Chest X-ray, PA view. Patient: 17 years old, sex M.
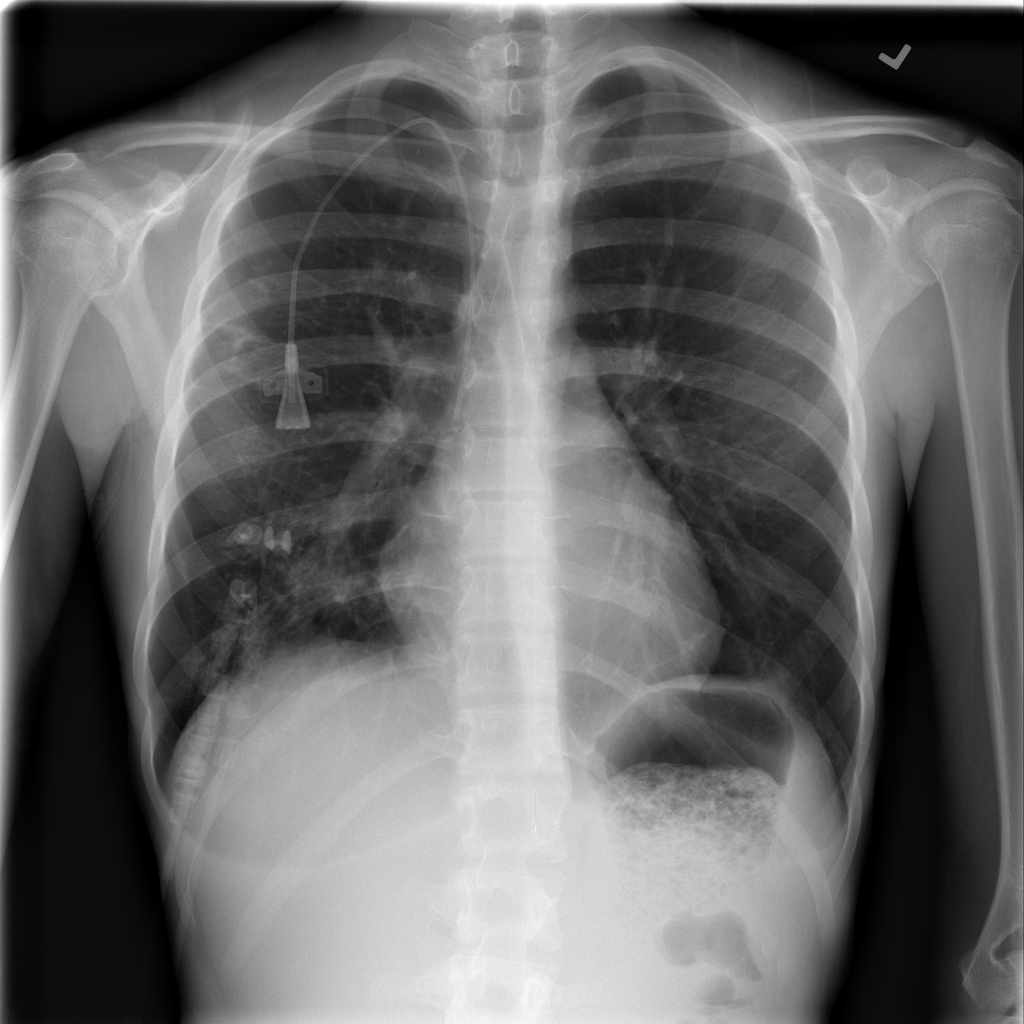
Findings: No Finding